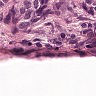
Metastatic tissue present: yes